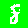
Digit: 8